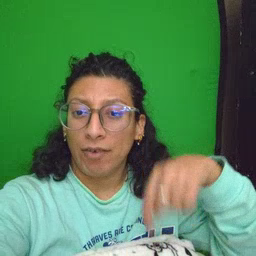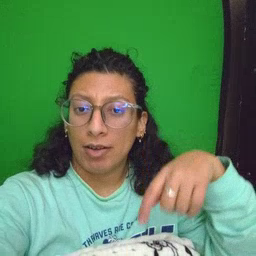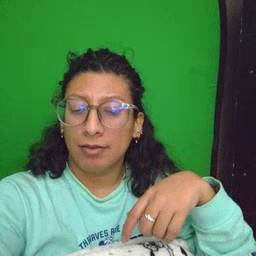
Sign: feet